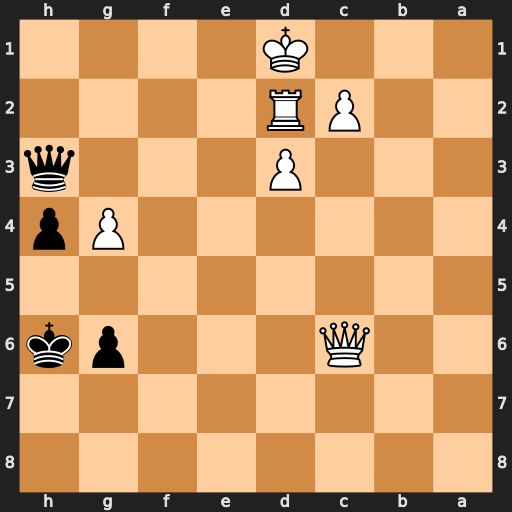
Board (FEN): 8/8/2Q3pk/8/6Pp/3P3q/2PR4/3K4
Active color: b
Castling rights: -
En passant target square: -
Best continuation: Qf1#